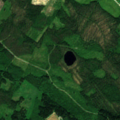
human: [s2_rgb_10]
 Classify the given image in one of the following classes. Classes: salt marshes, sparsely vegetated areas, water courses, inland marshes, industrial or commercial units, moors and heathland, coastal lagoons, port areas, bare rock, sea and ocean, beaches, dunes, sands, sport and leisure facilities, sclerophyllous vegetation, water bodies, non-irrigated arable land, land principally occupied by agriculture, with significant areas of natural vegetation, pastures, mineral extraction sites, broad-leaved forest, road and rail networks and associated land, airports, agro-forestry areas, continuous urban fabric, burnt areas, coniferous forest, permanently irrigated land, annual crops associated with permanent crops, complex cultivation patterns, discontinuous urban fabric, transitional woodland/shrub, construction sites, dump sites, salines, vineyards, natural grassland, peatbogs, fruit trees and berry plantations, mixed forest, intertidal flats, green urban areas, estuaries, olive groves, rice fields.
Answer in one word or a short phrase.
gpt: land principally occupied by agriculture, with significant areas of natural vegetation, coniferous forest, mixed forest